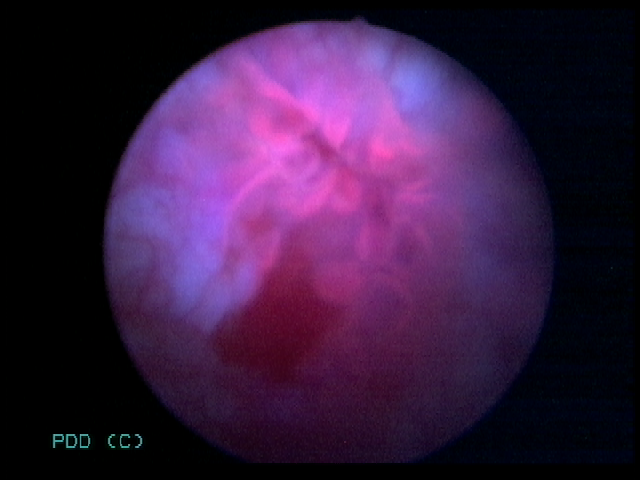
Modality: BLC
Class: Non-malignant
Subclass: InflammationNOS
Lesion: L1
Morphology: Non-papillary
Bladder cancer association: No